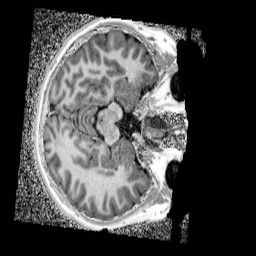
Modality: UNIT1_denoised
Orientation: axial
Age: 13
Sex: female
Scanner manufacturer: siemens
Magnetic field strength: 3 T
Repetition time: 4 s
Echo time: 0.00299 s